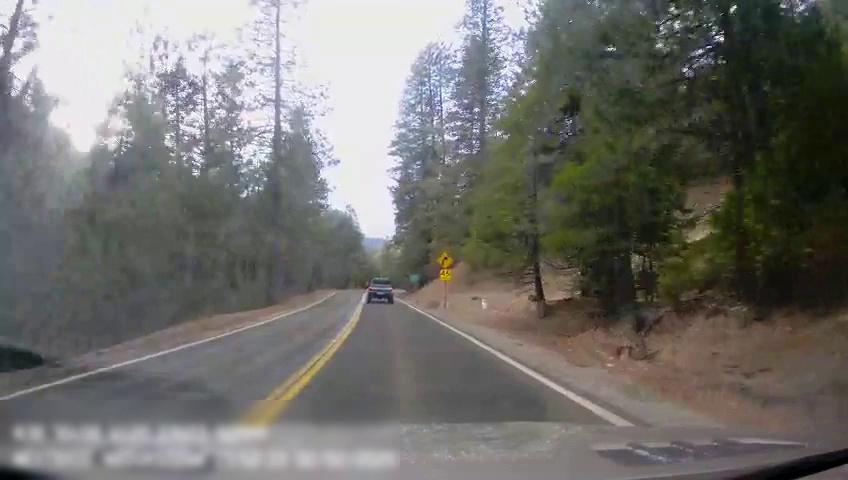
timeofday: Day
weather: Sunny
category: Drivable Space
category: Vehicles | Truck
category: Lanes | Current Lane
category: Lanes | Opposite Lane
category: Lanes | Opposite Lane
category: Lanes | Opposite Lane
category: Traffic | Signs
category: Traffic | Signs
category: Traffic | Signs